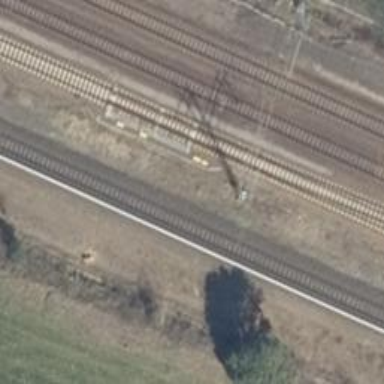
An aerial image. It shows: Railway switch with the turnout side on the left.